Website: macys
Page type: delivery-shipping
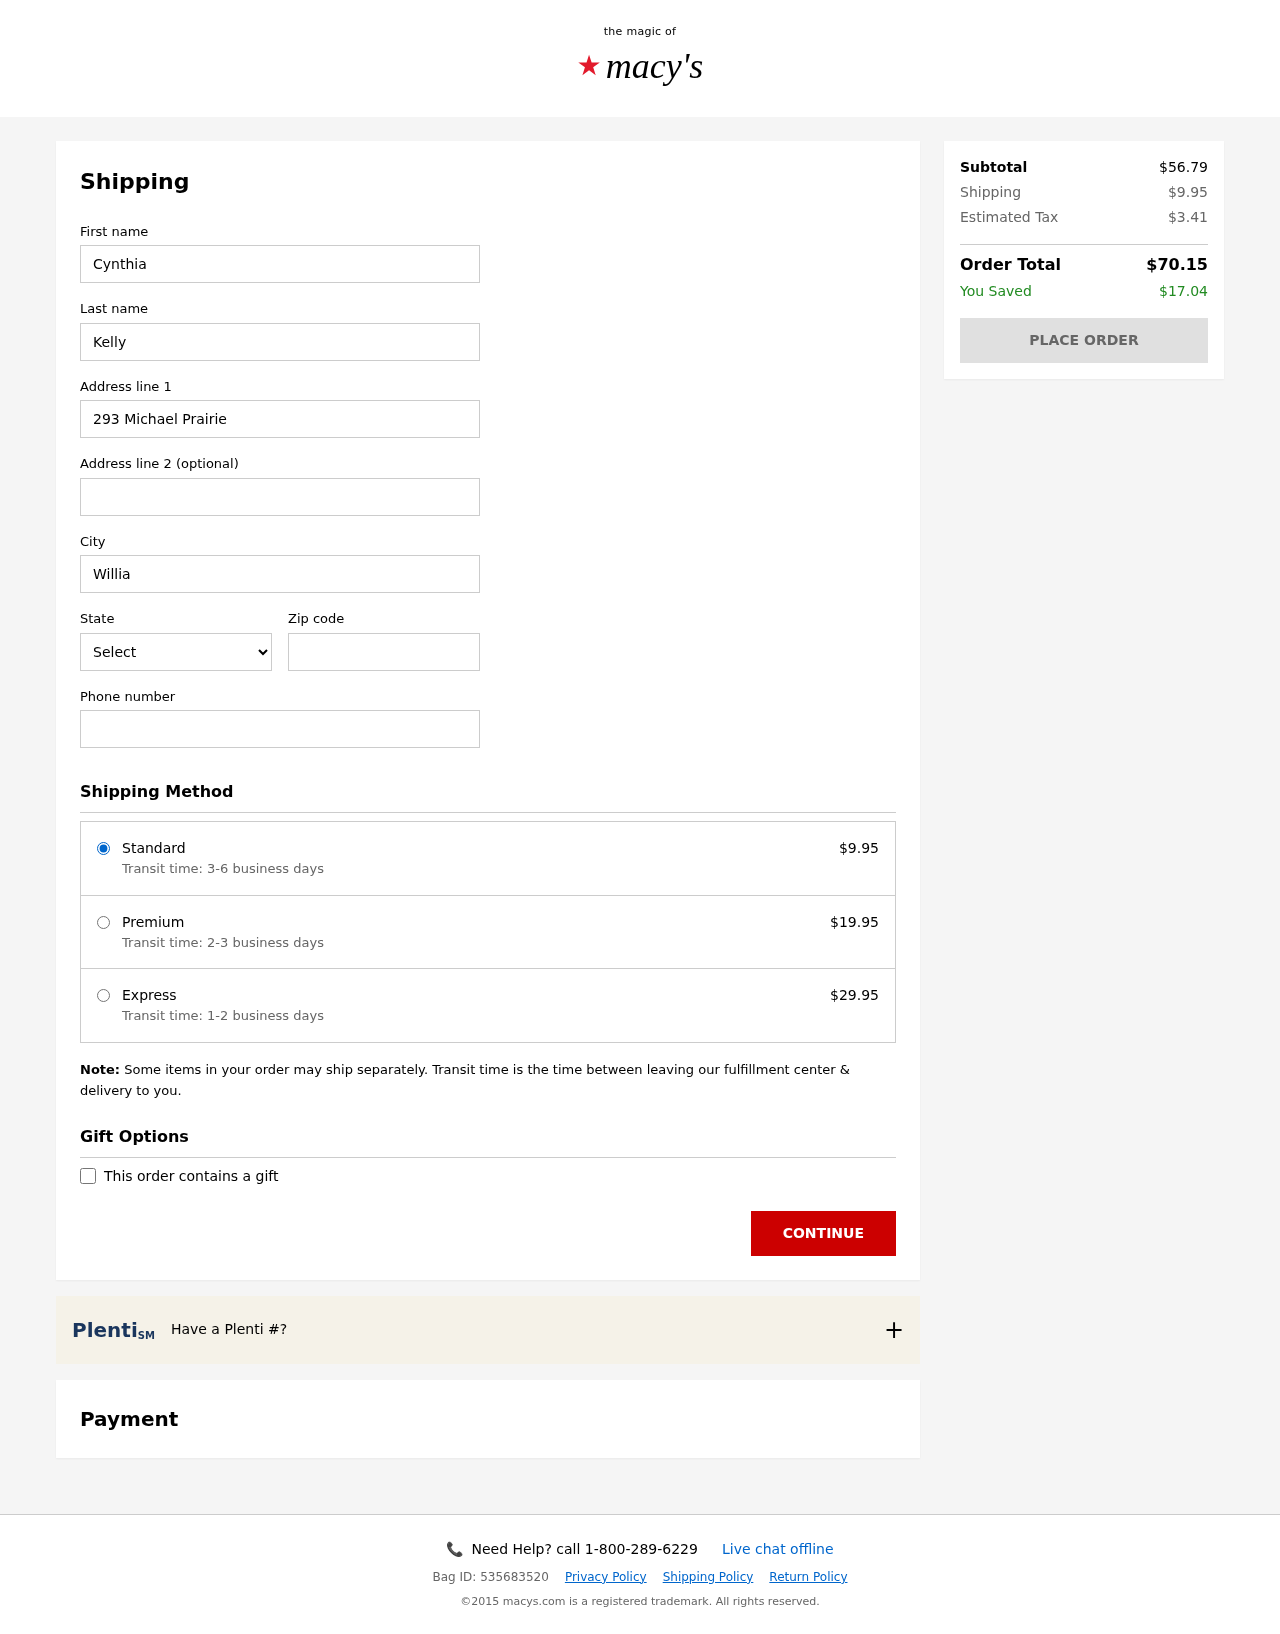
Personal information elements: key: PII_CITY
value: Williamsville
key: PII_FIRSTNAME
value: Cynthia
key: PII_LASTNAME
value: Kelly
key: PII_PHONE
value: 3027135062
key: PII_POSTCODE
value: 89941
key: PII_STATE_ABBR
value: SC
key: PII_STREET
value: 293 Michael Prairie
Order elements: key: ORDER_SHIPPING_COST
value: $9.95
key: ORDER_SHIPPING_PREMIUM
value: $19.95
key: ORDER_SHIPPING_EXPRESS
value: $29.95
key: ORDER_SUBTOTAL
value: $56.79
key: ORDER_TAX
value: $3.41
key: ORDER_TOTAL
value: $70.15
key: ORDER_SAVINGS
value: $17.04